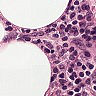
Metastatic tissue present: no